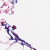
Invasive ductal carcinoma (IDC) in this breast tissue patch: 0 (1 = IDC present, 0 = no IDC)